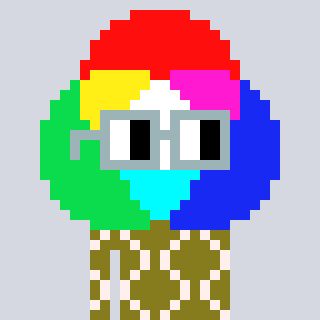
a pixel art character with square dark gray glasses, a color circle-shaped head and a gunk-colored body on a cool background